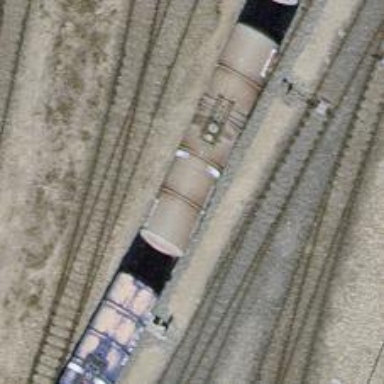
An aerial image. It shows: Railway switch.